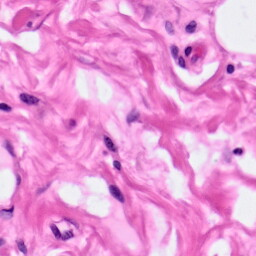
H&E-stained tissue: Pancreatic